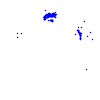
Particle: pion